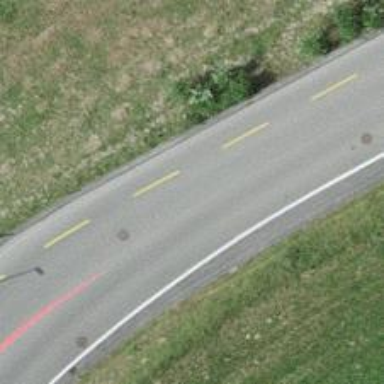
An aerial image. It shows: Tertiary road with asphalt surface. The road has designated cycle lane on the left.